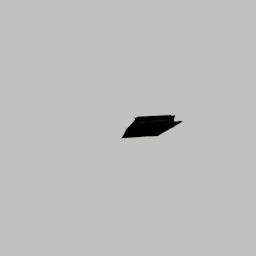
Label: architecture